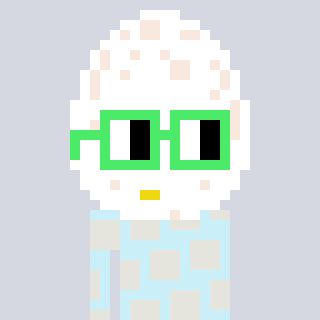
a pixel art character with square light green glasses, a egg-shaped head and a cold-colored body on a cool background